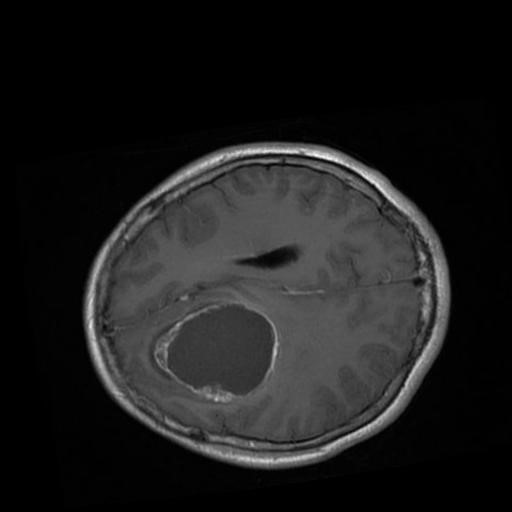
Label: brain_glioma